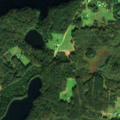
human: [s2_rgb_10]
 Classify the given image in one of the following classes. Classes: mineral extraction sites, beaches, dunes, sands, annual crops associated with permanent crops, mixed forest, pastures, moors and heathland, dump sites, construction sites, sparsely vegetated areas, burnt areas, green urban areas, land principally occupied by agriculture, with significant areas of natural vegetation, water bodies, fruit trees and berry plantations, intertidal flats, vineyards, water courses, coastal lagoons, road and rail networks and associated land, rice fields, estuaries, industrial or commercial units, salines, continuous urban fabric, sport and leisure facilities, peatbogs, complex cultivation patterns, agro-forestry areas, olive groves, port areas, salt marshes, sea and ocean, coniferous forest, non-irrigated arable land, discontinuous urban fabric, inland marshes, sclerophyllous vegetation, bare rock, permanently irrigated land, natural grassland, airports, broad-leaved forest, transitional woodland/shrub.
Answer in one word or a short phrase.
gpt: complex cultivation patterns, coniferous forest, mixed forest, transitional woodland/shrub, water bodies